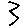
Label: zigzag